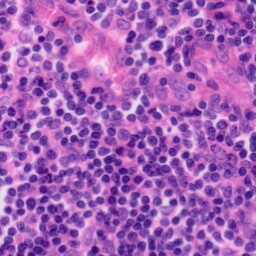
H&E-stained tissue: Tonsil